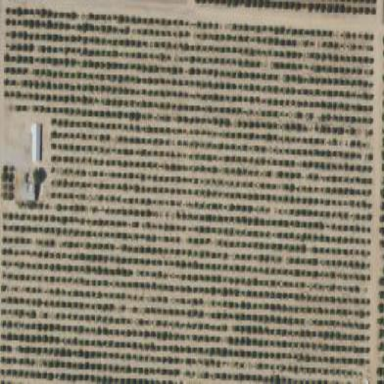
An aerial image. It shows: Orange orchard with rows of orange trees.